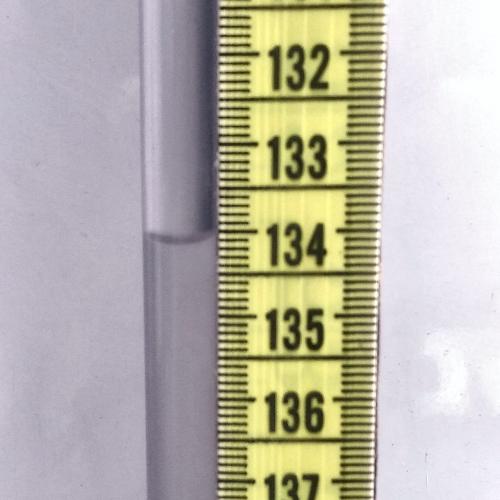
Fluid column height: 134.1 cm